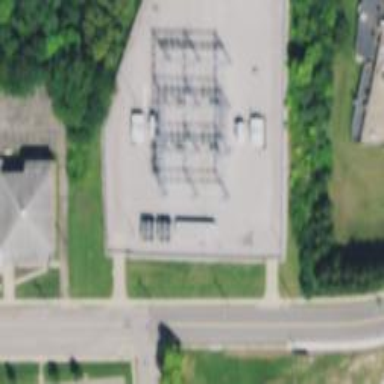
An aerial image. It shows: Power substation.